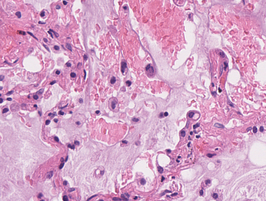
Tumor epithelial tissue: no
Tumor-associated stroma tissue: no
Normal tissue: yes